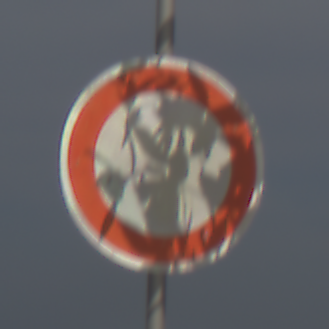
Verkehrszeichen: VerbotFahrzeugeAllerArt
Umgebung: Outdoor, Suburban
Tageszeit: MorningAfternoon
Wetter: PartlyCloudy
Licht: Natural
Jahreszeit: NotSpecified
Kontrast: HighContrast